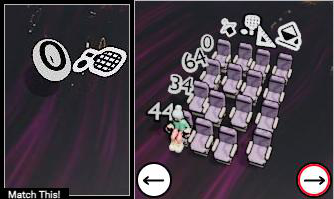
Task: seats
Answer: no